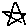
Label: star